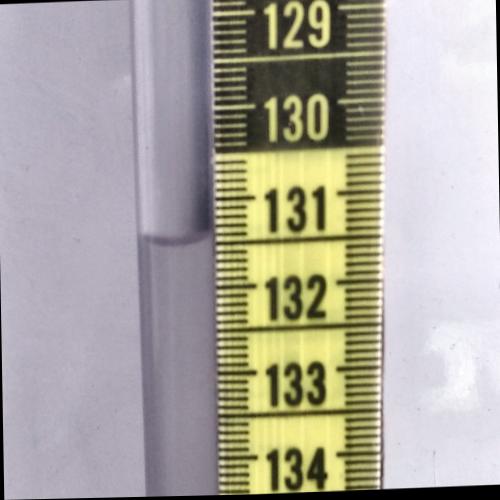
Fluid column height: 131.4 cm